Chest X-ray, AP view. Patient: 58 years old, sex F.
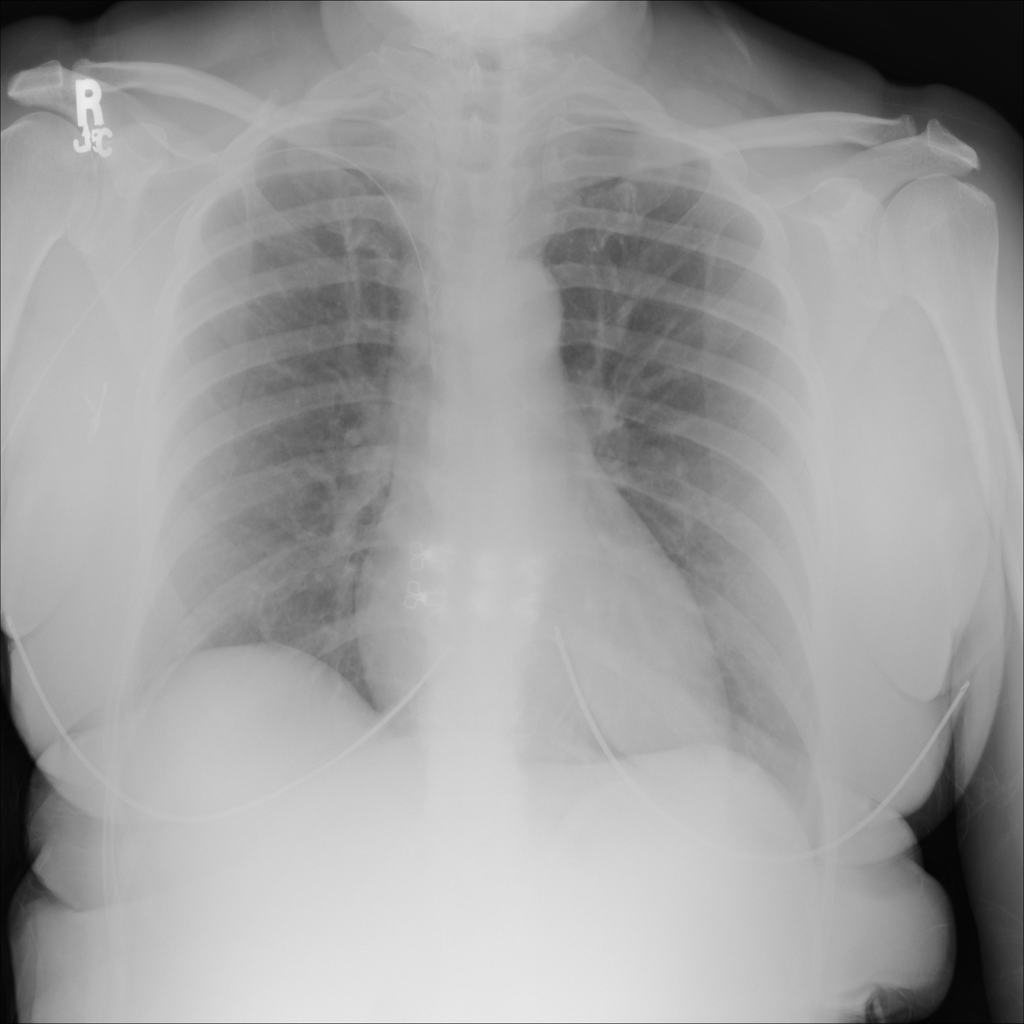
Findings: No Finding